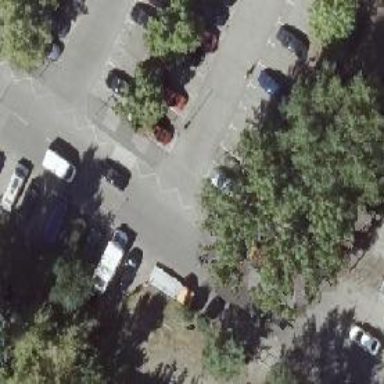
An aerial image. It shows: Concrete parking aisle on service road.